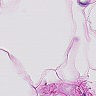
Metastatic tissue present: no